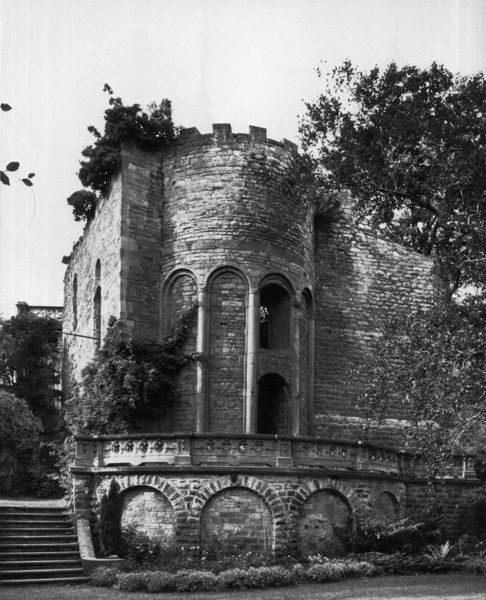
Titel: Ehemalige Burg Winzingen, Burgkapelle St. Nikolaus
Standort: Neustadt, Haardt (EU - D - RP)
Schlagwörter: baum, bäume, landschaft, fenster, schwarz, säule, säulen, gebäude, haus, schloss, architektur, stein, busch, büsche, gebüsch, kirche, turm, balkon, terrasse, mauer, ziegel, rundbogen, treppe, arch, arches, architecture, balcony, church, columns, king, stairs, steps, white, window, black, grey, old, wall, windows, flowers, picture, geländer, plant, railing, stufen, zinnen, foto, fotografie, bögen, ruine, antike, burg, kloster, palast, balustrade, festung, mauerwerk, schwarz-weiß, photo, gemäuer, efeu, sky, stone, tree, mittelalter, apsis, rundbögen, romanik, building, tower, trees, ballustrade, planzen, grass, bushes, entrance, garden, path, plants, black and white, castle, ruin, ruins, shadow, sakralbau, door, römisch, zinne, leaves, rhein, romanisch, arc, gemauert, bogenfenster, fialen, brick, bricks, naturstein, bush, branches, shrub, castell, cold, round, photograph, photography, rail, concrete, stairway, gazebo, abandoned, parapet, bogen bögen, enclosure, battlement, fortret